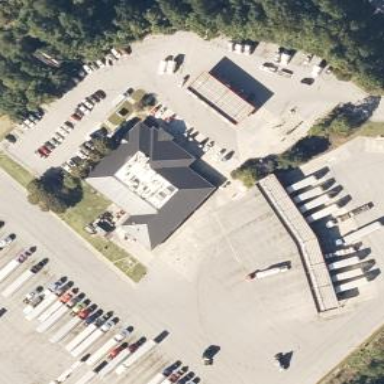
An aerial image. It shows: Fuel station.